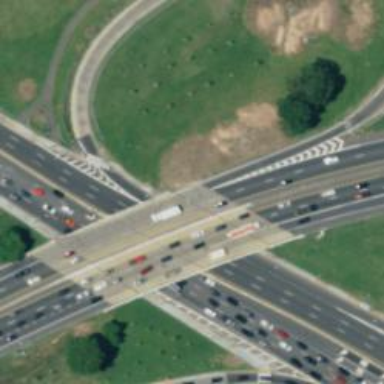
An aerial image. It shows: Motorway junction.